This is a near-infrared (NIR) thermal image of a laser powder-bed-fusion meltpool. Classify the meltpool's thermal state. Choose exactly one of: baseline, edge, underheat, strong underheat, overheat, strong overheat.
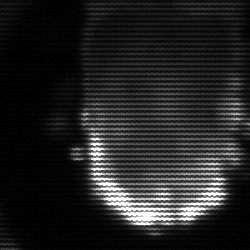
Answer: baseline